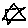
Label: star